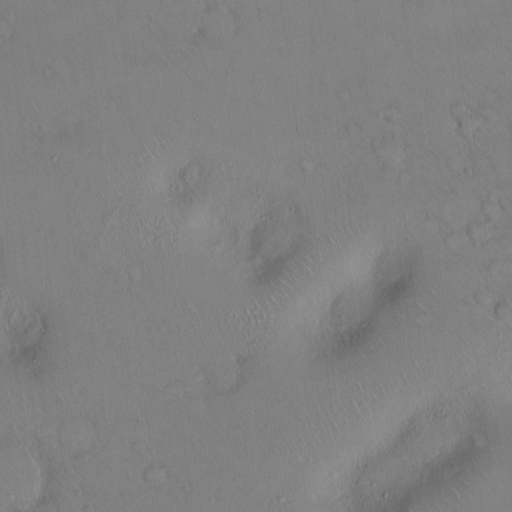
Classes present: Background, Cone